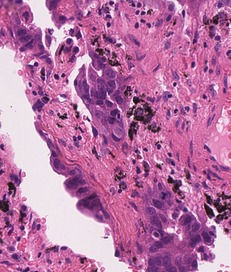
Tumor epithelial tissue: yes
Tumor-associated stroma tissue: yes
Normal tissue: no